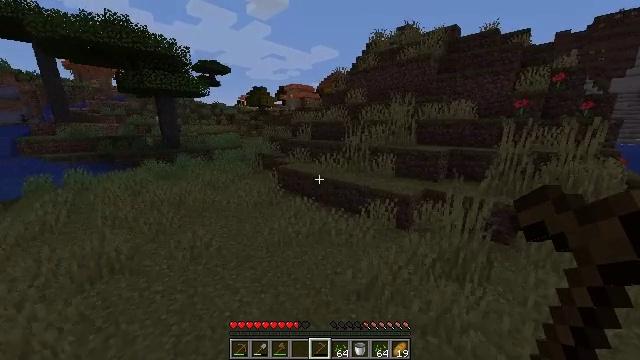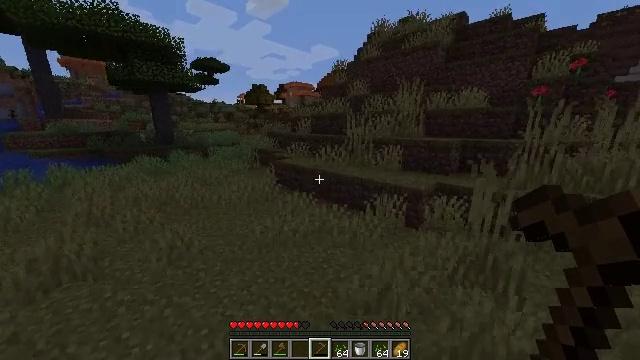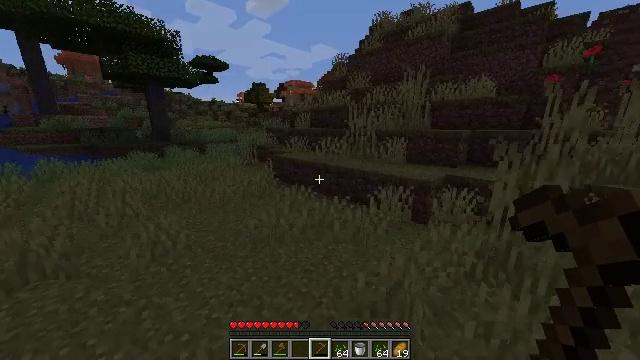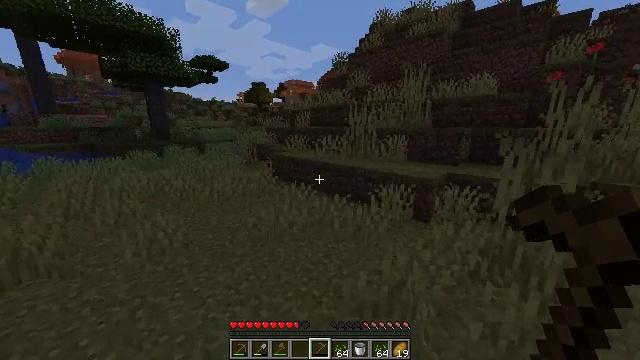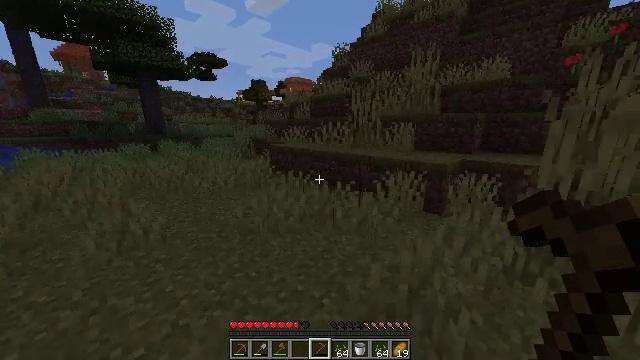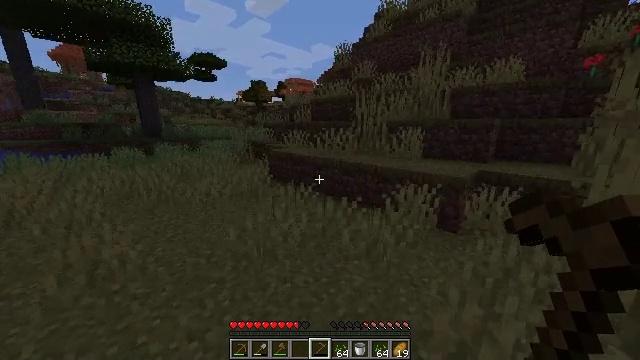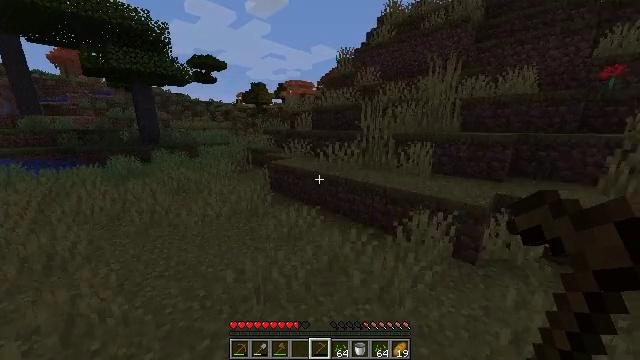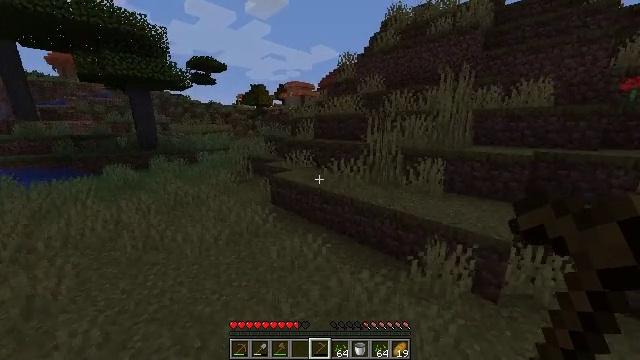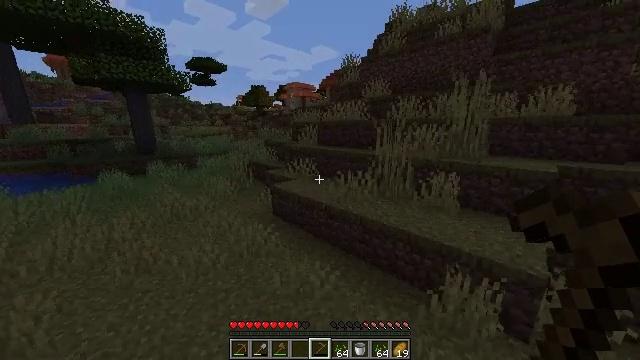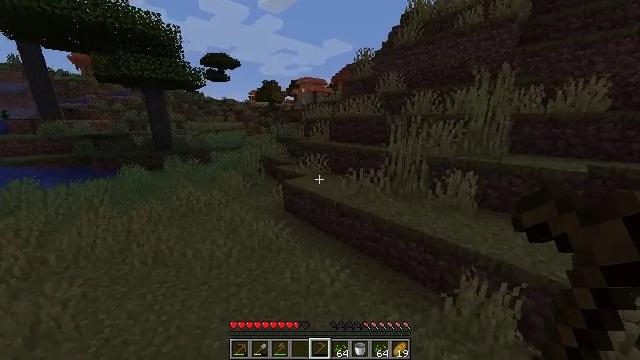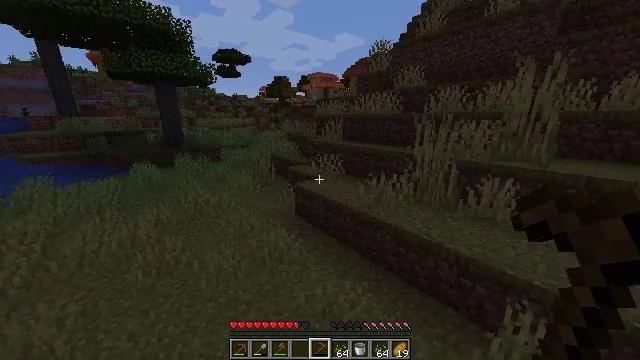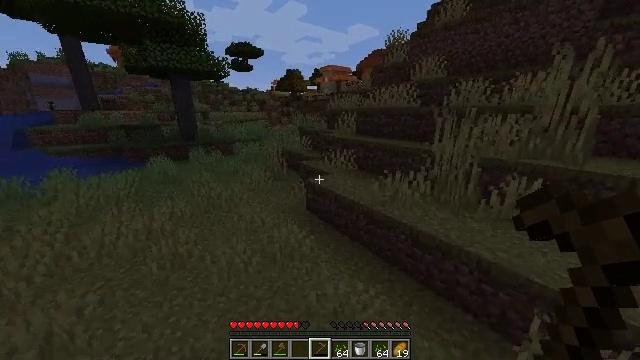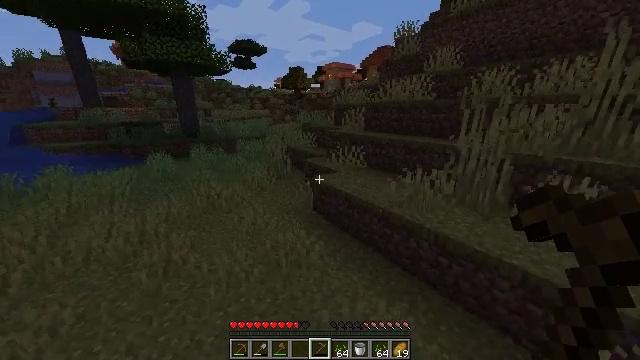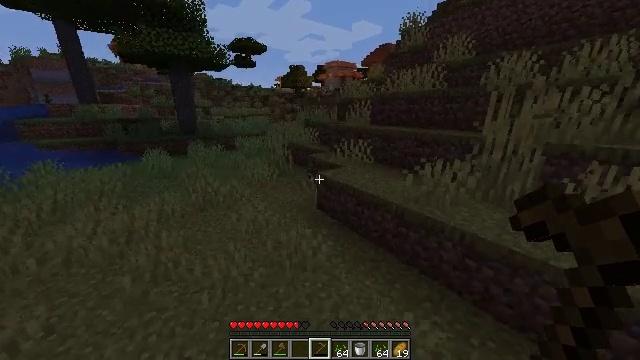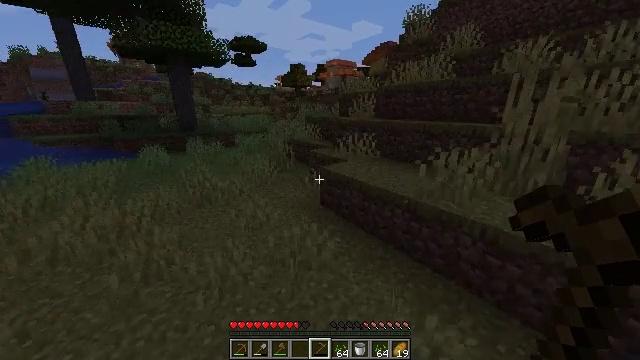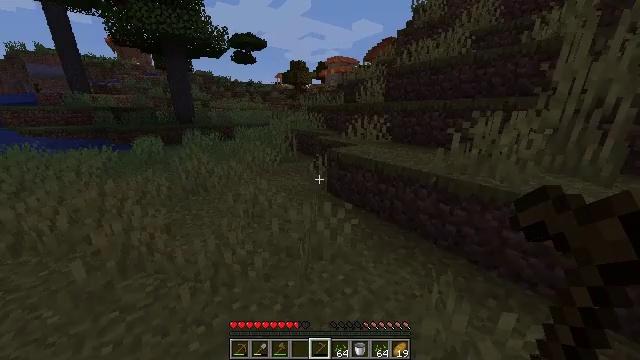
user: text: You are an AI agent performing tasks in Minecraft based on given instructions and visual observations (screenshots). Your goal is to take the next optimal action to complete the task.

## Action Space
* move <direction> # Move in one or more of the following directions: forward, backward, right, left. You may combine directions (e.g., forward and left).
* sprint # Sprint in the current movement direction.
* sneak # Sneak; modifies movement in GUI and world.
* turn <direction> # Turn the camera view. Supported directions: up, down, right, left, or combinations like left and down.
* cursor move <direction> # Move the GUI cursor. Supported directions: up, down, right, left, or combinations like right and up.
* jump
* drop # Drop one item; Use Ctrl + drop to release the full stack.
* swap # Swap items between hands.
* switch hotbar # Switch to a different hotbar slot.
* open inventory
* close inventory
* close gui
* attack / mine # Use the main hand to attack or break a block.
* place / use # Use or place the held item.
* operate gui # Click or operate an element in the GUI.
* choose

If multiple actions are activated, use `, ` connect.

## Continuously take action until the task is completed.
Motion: motion action
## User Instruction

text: Gather an orange bed for future use.
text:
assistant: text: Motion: move forward, sprint, jump
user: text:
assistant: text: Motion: move forward, sprint, jump
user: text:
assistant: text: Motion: move forward, sprint, jump
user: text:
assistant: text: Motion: move forward and move left, sprint, jump
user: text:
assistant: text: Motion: move forward and move left, sprint, jump
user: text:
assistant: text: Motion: move forward and move left, sprint, jump
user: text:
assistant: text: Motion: move forward and move left, sprint, jump
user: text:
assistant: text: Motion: move forward and move left, sprint, jump
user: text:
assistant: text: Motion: move forward and move left, sprint, turn left and down, jump
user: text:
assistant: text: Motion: move forward and move left, sprint, turn left and down, jump
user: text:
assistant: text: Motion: move forward and move left, sprint, turn left and down, jump
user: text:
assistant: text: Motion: move forward and move left, sprint, jump
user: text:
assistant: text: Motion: move forward and move left, sprint, jump
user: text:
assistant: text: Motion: move forward and move left, sprint, jump
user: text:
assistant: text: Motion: move forward and move left, sprint, jump
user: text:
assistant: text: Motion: move forward and move left, sprint, jump
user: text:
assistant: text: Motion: move forward and move left, sprint, jump
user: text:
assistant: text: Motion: move forward and move left, sprint, jump
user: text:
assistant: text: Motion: move forward, sprint, jump
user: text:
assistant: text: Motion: move forward, sprint, jump
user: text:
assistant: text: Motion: move forward, sprint, jump
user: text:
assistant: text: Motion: move forward, sprint, jump
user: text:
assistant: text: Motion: move forward, sprint, jump
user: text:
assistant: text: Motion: move forward, sprint, jump
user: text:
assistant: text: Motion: move forward, sprint, jump
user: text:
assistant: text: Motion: move forward, sprint, jump
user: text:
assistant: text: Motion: move forward, sprint, jump
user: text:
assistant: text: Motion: move forward and move left, sprint, jump
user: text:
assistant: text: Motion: move forward and move left, sprint, jump
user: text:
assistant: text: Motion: move forward and move left, sprint, turn left, jump